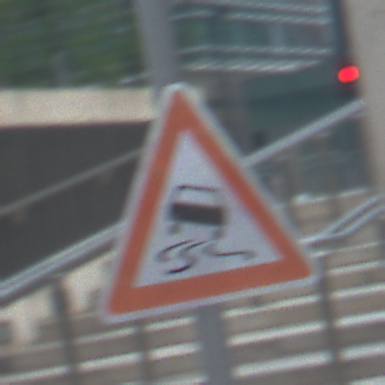
Verkehrszeichen: SchleuderOderRutschgefahr
Umgebung: Outdoor, Urban
Tageszeit: MorningAfternoon
Wetter: PartlyCloudy
Licht: Natural
Jahreszeit: NotSpecified
Kontrast: LowContrast